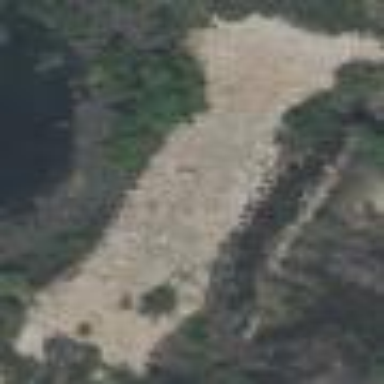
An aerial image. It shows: Embankment made of sand.